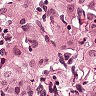
Metastatic tissue present: yes